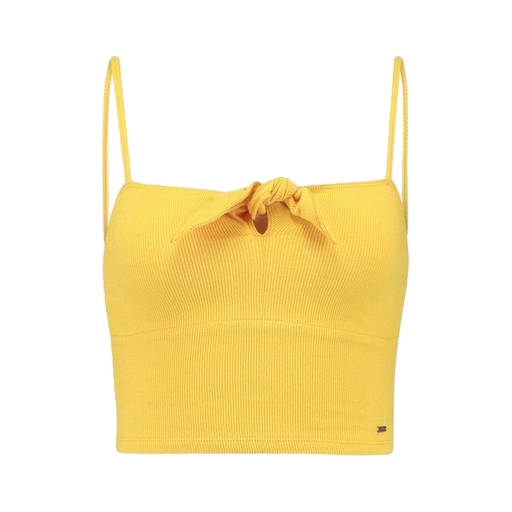
yellow tie front top, yellow top, yellow tube top, white background